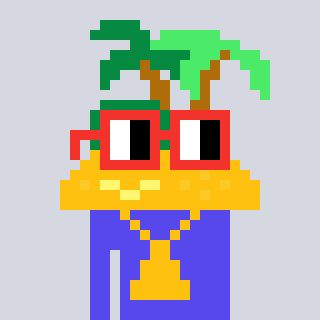
a pixel art character with square red glasses, a island-shaped head and a computerblue-colored body on a cool background